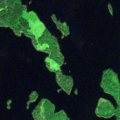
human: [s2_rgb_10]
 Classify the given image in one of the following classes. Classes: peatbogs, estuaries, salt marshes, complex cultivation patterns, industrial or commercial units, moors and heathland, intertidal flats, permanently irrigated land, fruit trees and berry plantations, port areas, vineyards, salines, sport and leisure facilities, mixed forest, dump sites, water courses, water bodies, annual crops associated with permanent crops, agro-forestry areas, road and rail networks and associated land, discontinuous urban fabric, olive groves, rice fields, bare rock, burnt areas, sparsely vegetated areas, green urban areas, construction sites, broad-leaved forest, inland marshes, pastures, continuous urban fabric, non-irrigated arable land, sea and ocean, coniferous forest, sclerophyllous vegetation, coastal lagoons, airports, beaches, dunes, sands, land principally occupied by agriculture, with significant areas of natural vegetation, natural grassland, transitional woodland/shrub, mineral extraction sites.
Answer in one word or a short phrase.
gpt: mixed forest, water bodies